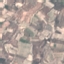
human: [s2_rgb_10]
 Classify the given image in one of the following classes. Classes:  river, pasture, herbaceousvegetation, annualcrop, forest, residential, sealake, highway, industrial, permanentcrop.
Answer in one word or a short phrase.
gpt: PermanentCrop